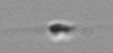
Label: flagellate_morphotype3